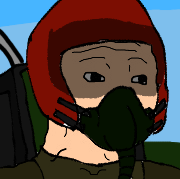
Label: 5_Wojak_with_Background